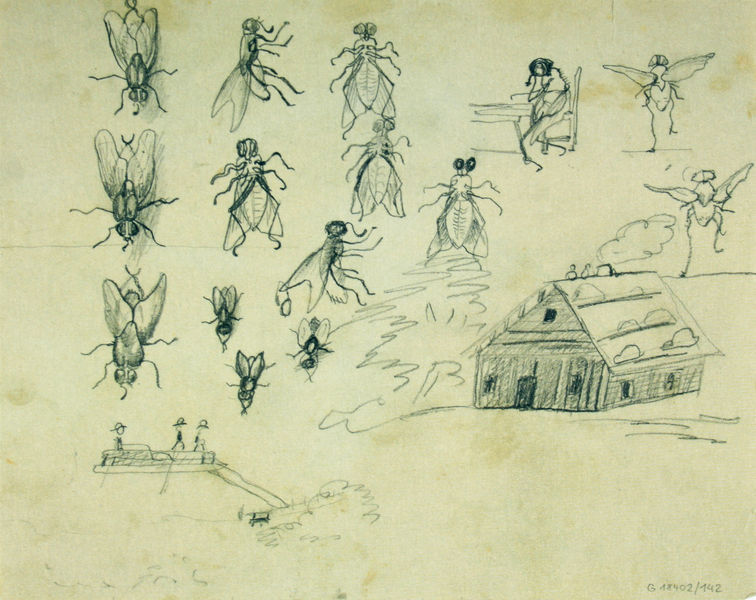
Titel: Fliegenstudien, Haus
Künstler: Gabriel von Max
Standort: München
Institution: Städtische Galerie im Lenbachhaus
Schlagwörter: baum, flügel, kopf, körper, mann, wasser, weiß, bäume, fluss, landschaft, menschen, see, sitzen, ufer, bewegung, fenster, grau, hut, hüte, männer, profil, schwarz, skizze, stuhl, tisch, tür, zeichnung, dach, haus, tiere, weg, wiese, wand, augen, mensch, stehen, schauen, hügel, brücke, büsche, hütte, rauch, sitzend, tanzen, boot, fliegen, kamin, schornstein, beine, schiff, schrift, studie, berge, alm, wagen, steg, datum, lesen, geländer, fliege, bienen, fühler, scheune, wandern, linie, kohle, tauben, schraffur, schwarzweiß, bleistift, entwurf, insekten, darstellung, fleigen, verwandlung, bauernhaus, männchen, aussichtspunkt, fähre, insekt, skizzen, elfe, rüssel, angeln, riss, racuh, bewegungsstudie, biologie, piktogramm, kritzelei, kafka, skizzenblatt, studienblatt, mücke, mücken, arten, honig, flige, rutsche, stubenfliege, 1920, 15, drohnen, signatuer, 142, bewegeungsstudie, die verwandlung, insect, fisher, fliegenarten, die fliege